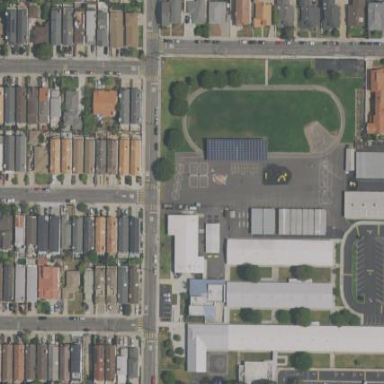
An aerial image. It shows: Asphalt schoolyard.